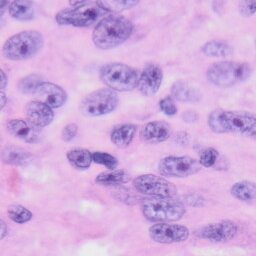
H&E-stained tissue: Skin